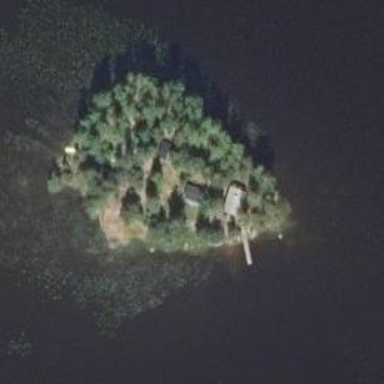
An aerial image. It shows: Island covered with woodland.